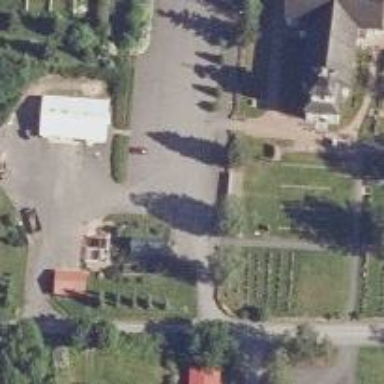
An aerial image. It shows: Historical site featuring war memorial.